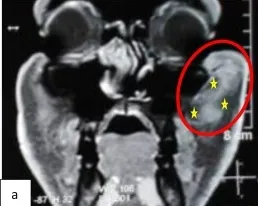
Contrast enhanced Magnetic Resonance Images;. Coronal PD images: circles show heterogenous well-Defined hyperintense soft tissue mass with scattered hypointense spaces suggesting phleboliths "star.
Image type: radiology (mri)